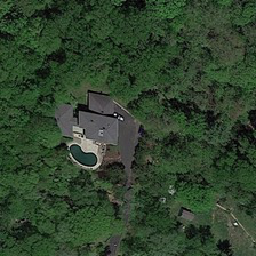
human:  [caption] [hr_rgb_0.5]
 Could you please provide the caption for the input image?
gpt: There are many dark green trees around the spring pool.

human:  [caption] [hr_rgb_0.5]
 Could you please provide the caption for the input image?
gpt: Green trees in the swimming pool

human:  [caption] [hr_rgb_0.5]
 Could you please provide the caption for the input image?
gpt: There are many dark green trees near the swimming pool in spring.

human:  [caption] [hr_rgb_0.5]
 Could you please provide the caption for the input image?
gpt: the spring pool is surrounded by many dark green trees.

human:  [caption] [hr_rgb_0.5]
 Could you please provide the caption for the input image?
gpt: There are many dark green trees around the spring water.